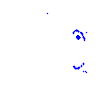
Particle: proton